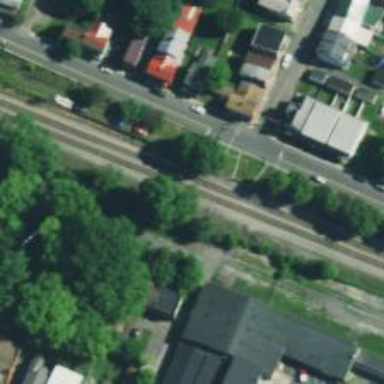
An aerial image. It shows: Railway level crossing.